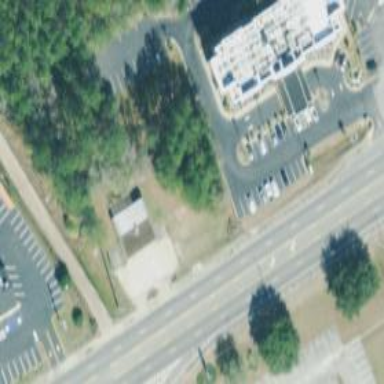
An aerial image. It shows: Veterinary facility.